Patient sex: M
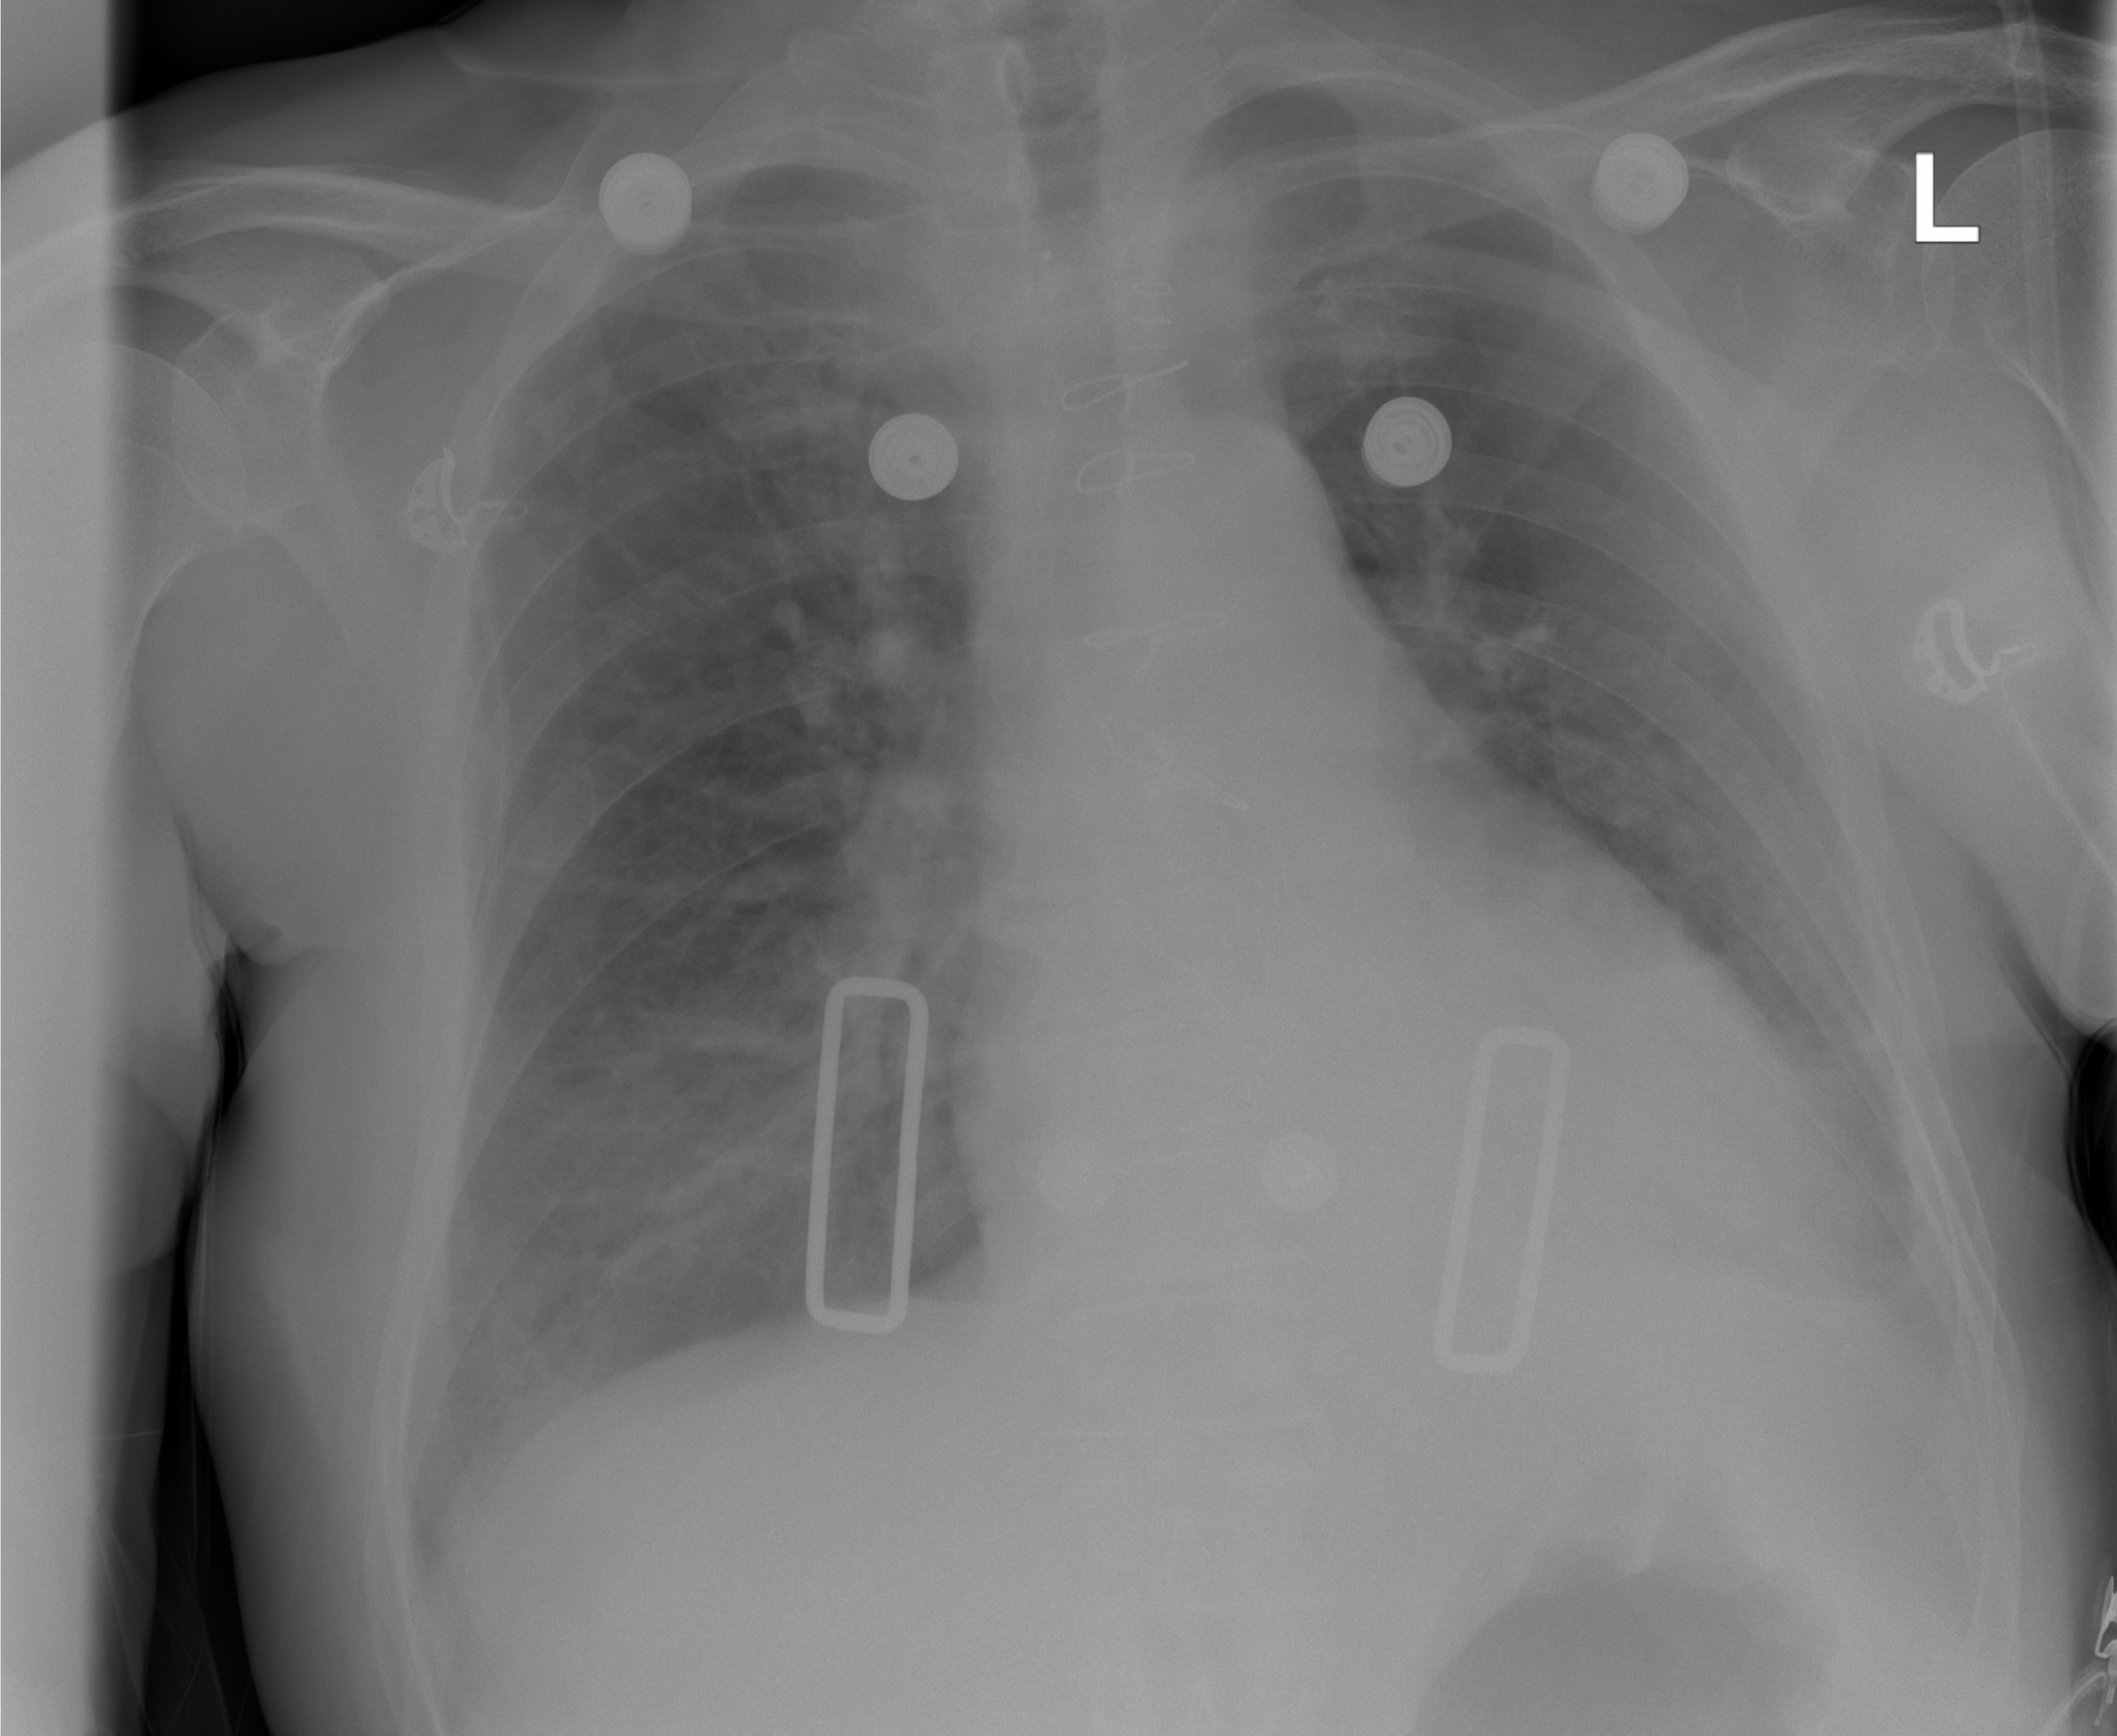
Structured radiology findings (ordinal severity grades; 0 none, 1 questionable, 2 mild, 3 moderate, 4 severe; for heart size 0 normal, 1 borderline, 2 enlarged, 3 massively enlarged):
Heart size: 2
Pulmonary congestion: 2
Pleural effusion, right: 2
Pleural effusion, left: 2
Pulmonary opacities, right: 1
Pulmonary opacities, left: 0
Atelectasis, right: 2
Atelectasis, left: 2